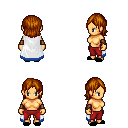
a pixel art fantasy rpg character, female body template, human, tanned skin, white trimmed cape, red pants, brunette long bangs hairstyle, cloth bracers, black slippers, four views (front, back, left, right), 2x2 character sprite sheet, small pixel art, hard edges, no anti-aliasing